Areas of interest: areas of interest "Wuhan Anlijie Toyota Sales Co., Ltd."
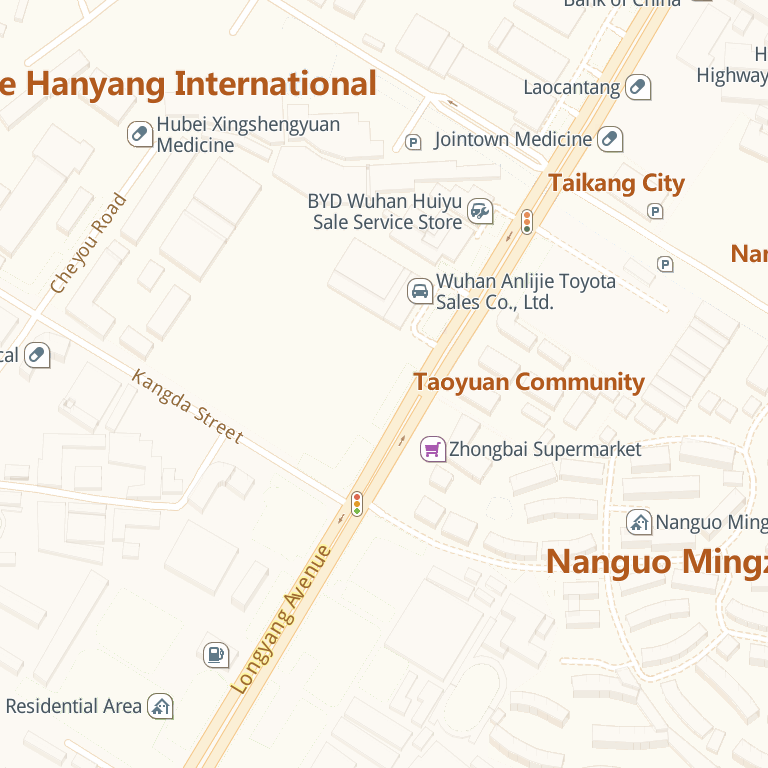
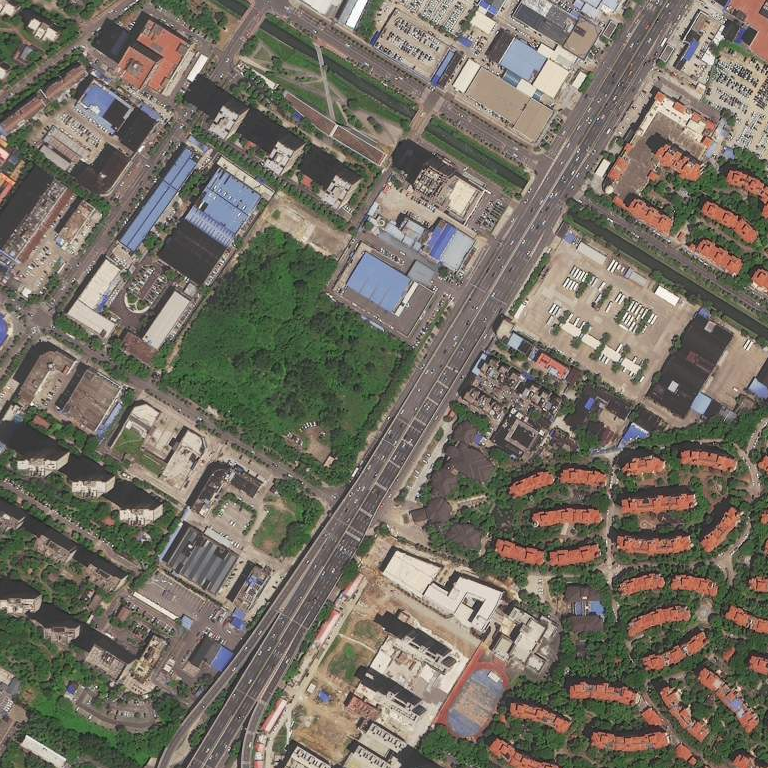